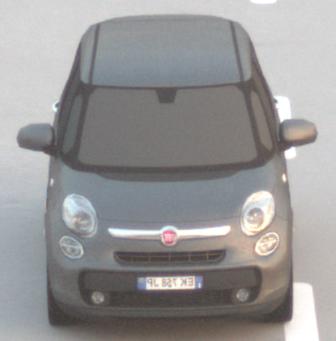
Make: Fiat
Model: 500L 1.4 16V
Detailed model: 500L (199)
Model produced from: 2012/10
Model produced until: 2017/05
Doors: 5
Color: gray
Road condition: dry road
Daytime: dawn
Contrast: low contrast